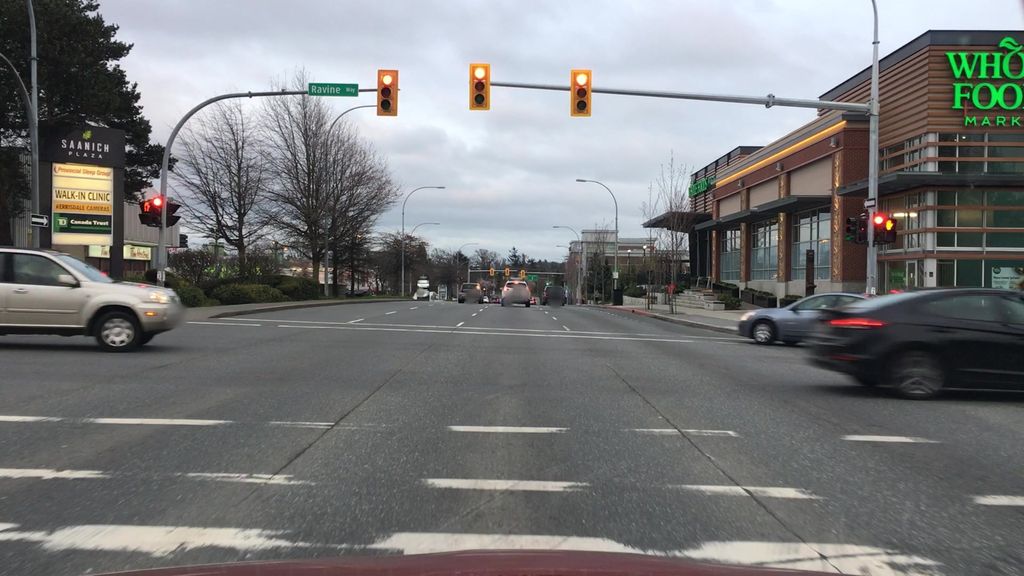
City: victoria